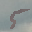
Label: 5